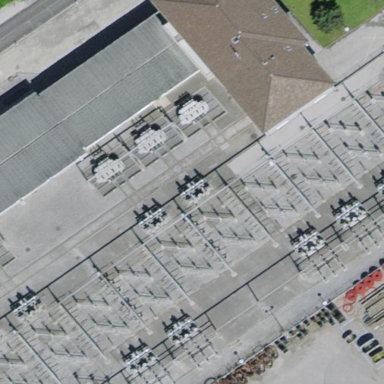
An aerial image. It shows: Distribution level power substation enclosed by fence.